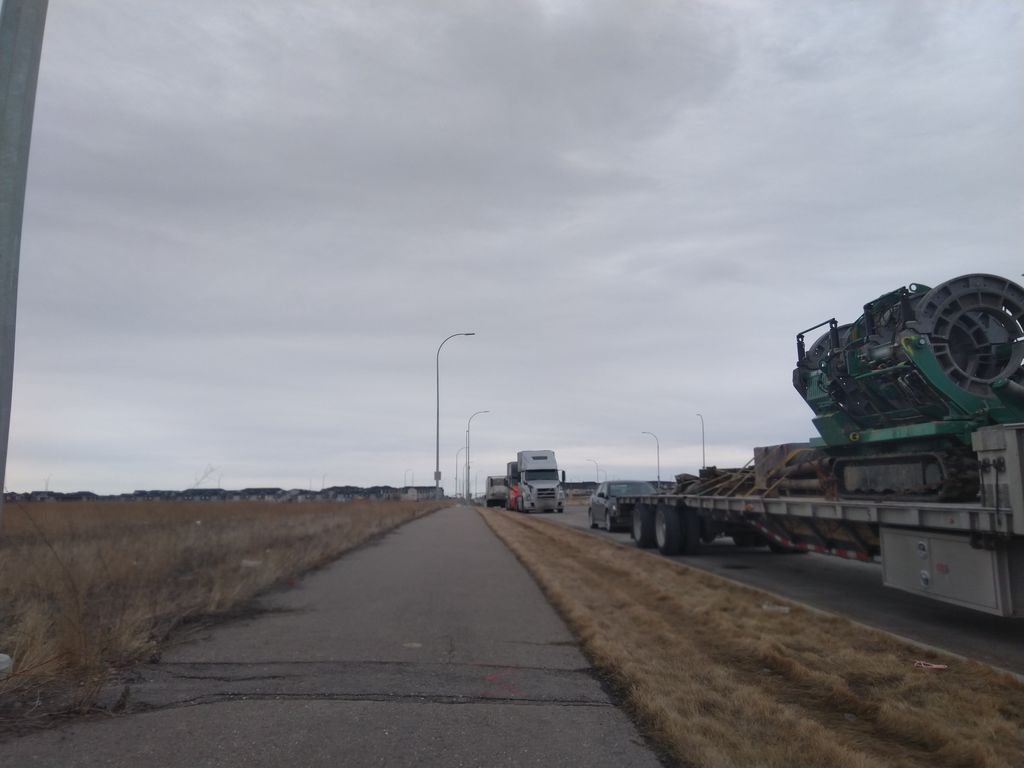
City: calgary